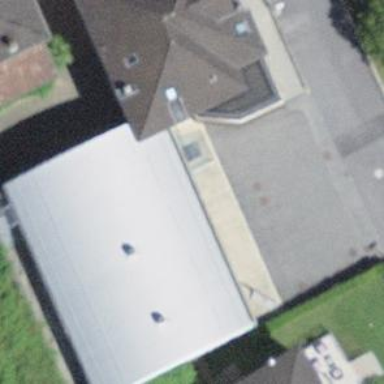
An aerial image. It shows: Museum housed in building.